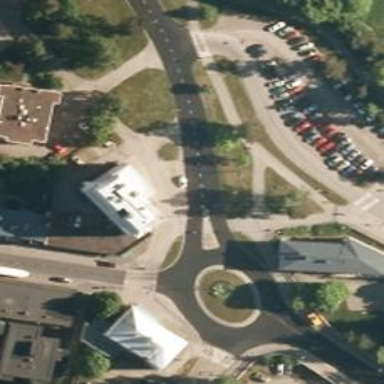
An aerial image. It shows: Uncontrolled crossing with pedestrian island.